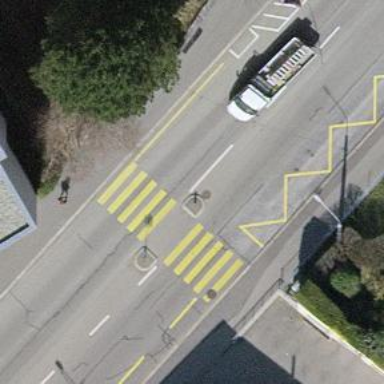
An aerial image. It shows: Footway crossing with marked asphalt surface.